如图所示, $P$ 是 $\triangle ABC$ 的边 $AC$ 上的一点, 连接 $BP$, 以下条件中不能判定 $\triangle ABP \backsim \triangle ACB$ 的是（   ）

A. $\frac{AB}{AP}=\frac{AC}{AB}$ \quad
B. $\frac{AC}{AB}=\frac{BC}{BP}$ \quad
C. $\angle ABP = \angle C$ \quad
D. $\angle APB = \angle ABC$
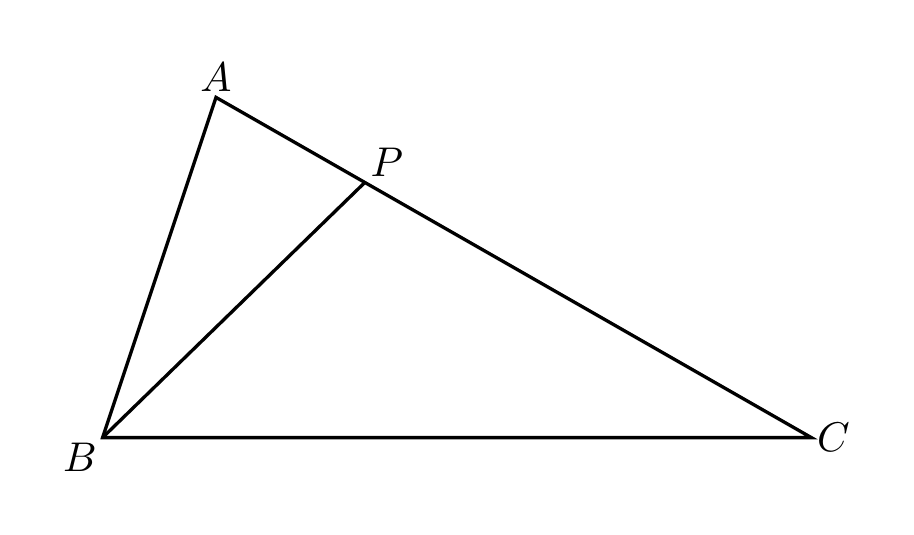
【解答】
\textbf{【答案】} B

\textbf{【分析】} 本题考查了相似三角形的判定, 熟练掌握相似三角形的判定方法是解答本题的关键.\textcircled{1}两角分别相等的两个三角形相似; \textcircled{2}两边成比例, 且夹角相等的两个三角形相似; \textcircled{3}三边成比例的两个三角形相似. 根据已知及相似三角形的判定方法对各个选项进行分析即可.

\textbf{【详解】} 解: A. 能判定 $\triangle ABP \backsim \triangle ACB$, 符合两组对应边的成比例, 且夹角对应相等的两个三角形相似;

B. 不能判定 $\triangle ABP \backsim \triangle ACB$, 不符合两组对应边的成比例, 且夹角对应相等的两个三角形相似;

C. 能判定 $\triangle ABP \backsim \triangle ACB$, 符合有两组角对应相等的两个三角形相似;

D. 能判定 $\triangle ABP \backsim \triangle ACB$, 符合有两组角对应相等的两个三角形相似.

故选 B.